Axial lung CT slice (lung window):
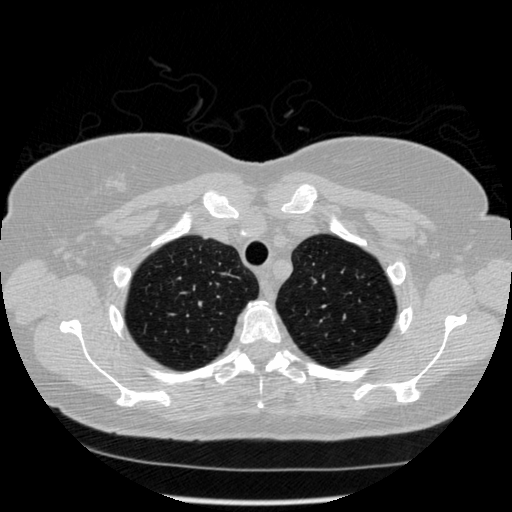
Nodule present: no